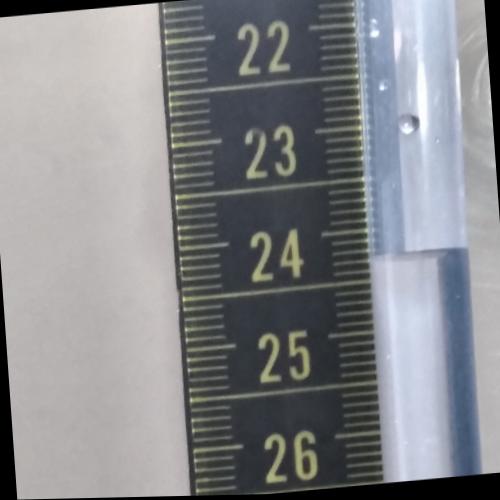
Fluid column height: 24.3 cm